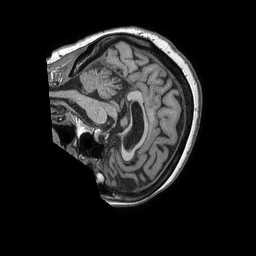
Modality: T1w
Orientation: sagittal
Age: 80
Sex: female
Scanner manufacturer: philips
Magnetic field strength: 1.5 T
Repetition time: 0.007667 s
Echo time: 0.003489 s